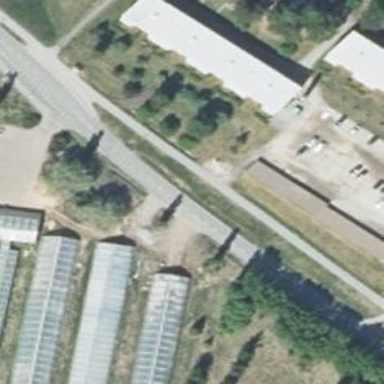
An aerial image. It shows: Garage building.